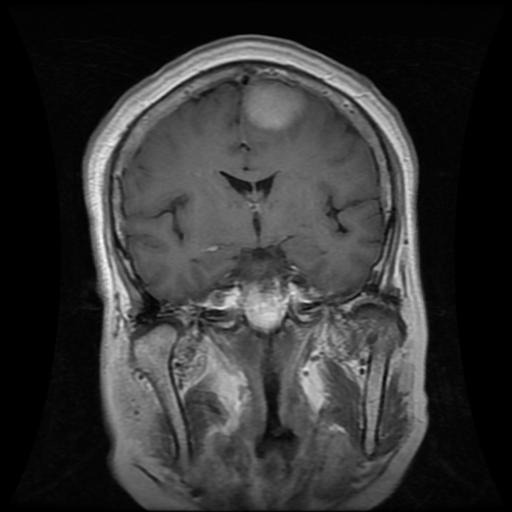
Label: meningioma